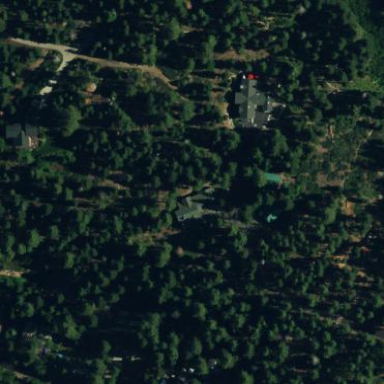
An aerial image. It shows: Evergreen woodland with needle-leaved trees.